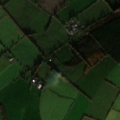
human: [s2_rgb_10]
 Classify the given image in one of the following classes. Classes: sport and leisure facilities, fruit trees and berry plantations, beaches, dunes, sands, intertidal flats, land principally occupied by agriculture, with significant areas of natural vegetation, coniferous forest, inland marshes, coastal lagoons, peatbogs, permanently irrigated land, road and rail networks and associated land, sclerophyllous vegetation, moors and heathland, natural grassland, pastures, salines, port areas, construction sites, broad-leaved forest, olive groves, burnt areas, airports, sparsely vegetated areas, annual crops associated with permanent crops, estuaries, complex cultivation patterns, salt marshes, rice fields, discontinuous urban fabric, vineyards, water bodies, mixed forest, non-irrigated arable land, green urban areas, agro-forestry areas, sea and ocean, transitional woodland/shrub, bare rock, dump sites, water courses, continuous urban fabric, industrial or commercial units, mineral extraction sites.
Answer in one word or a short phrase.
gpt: non-irrigated arable land, pastures, complex cultivation patterns, mixed forest